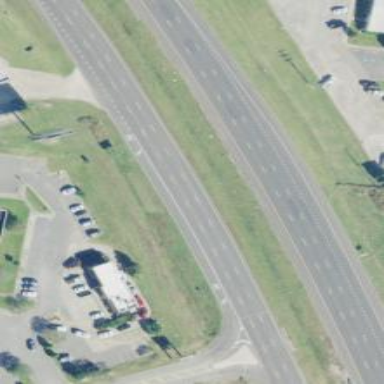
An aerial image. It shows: This image shows trunk highway that functions as expressway.